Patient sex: F
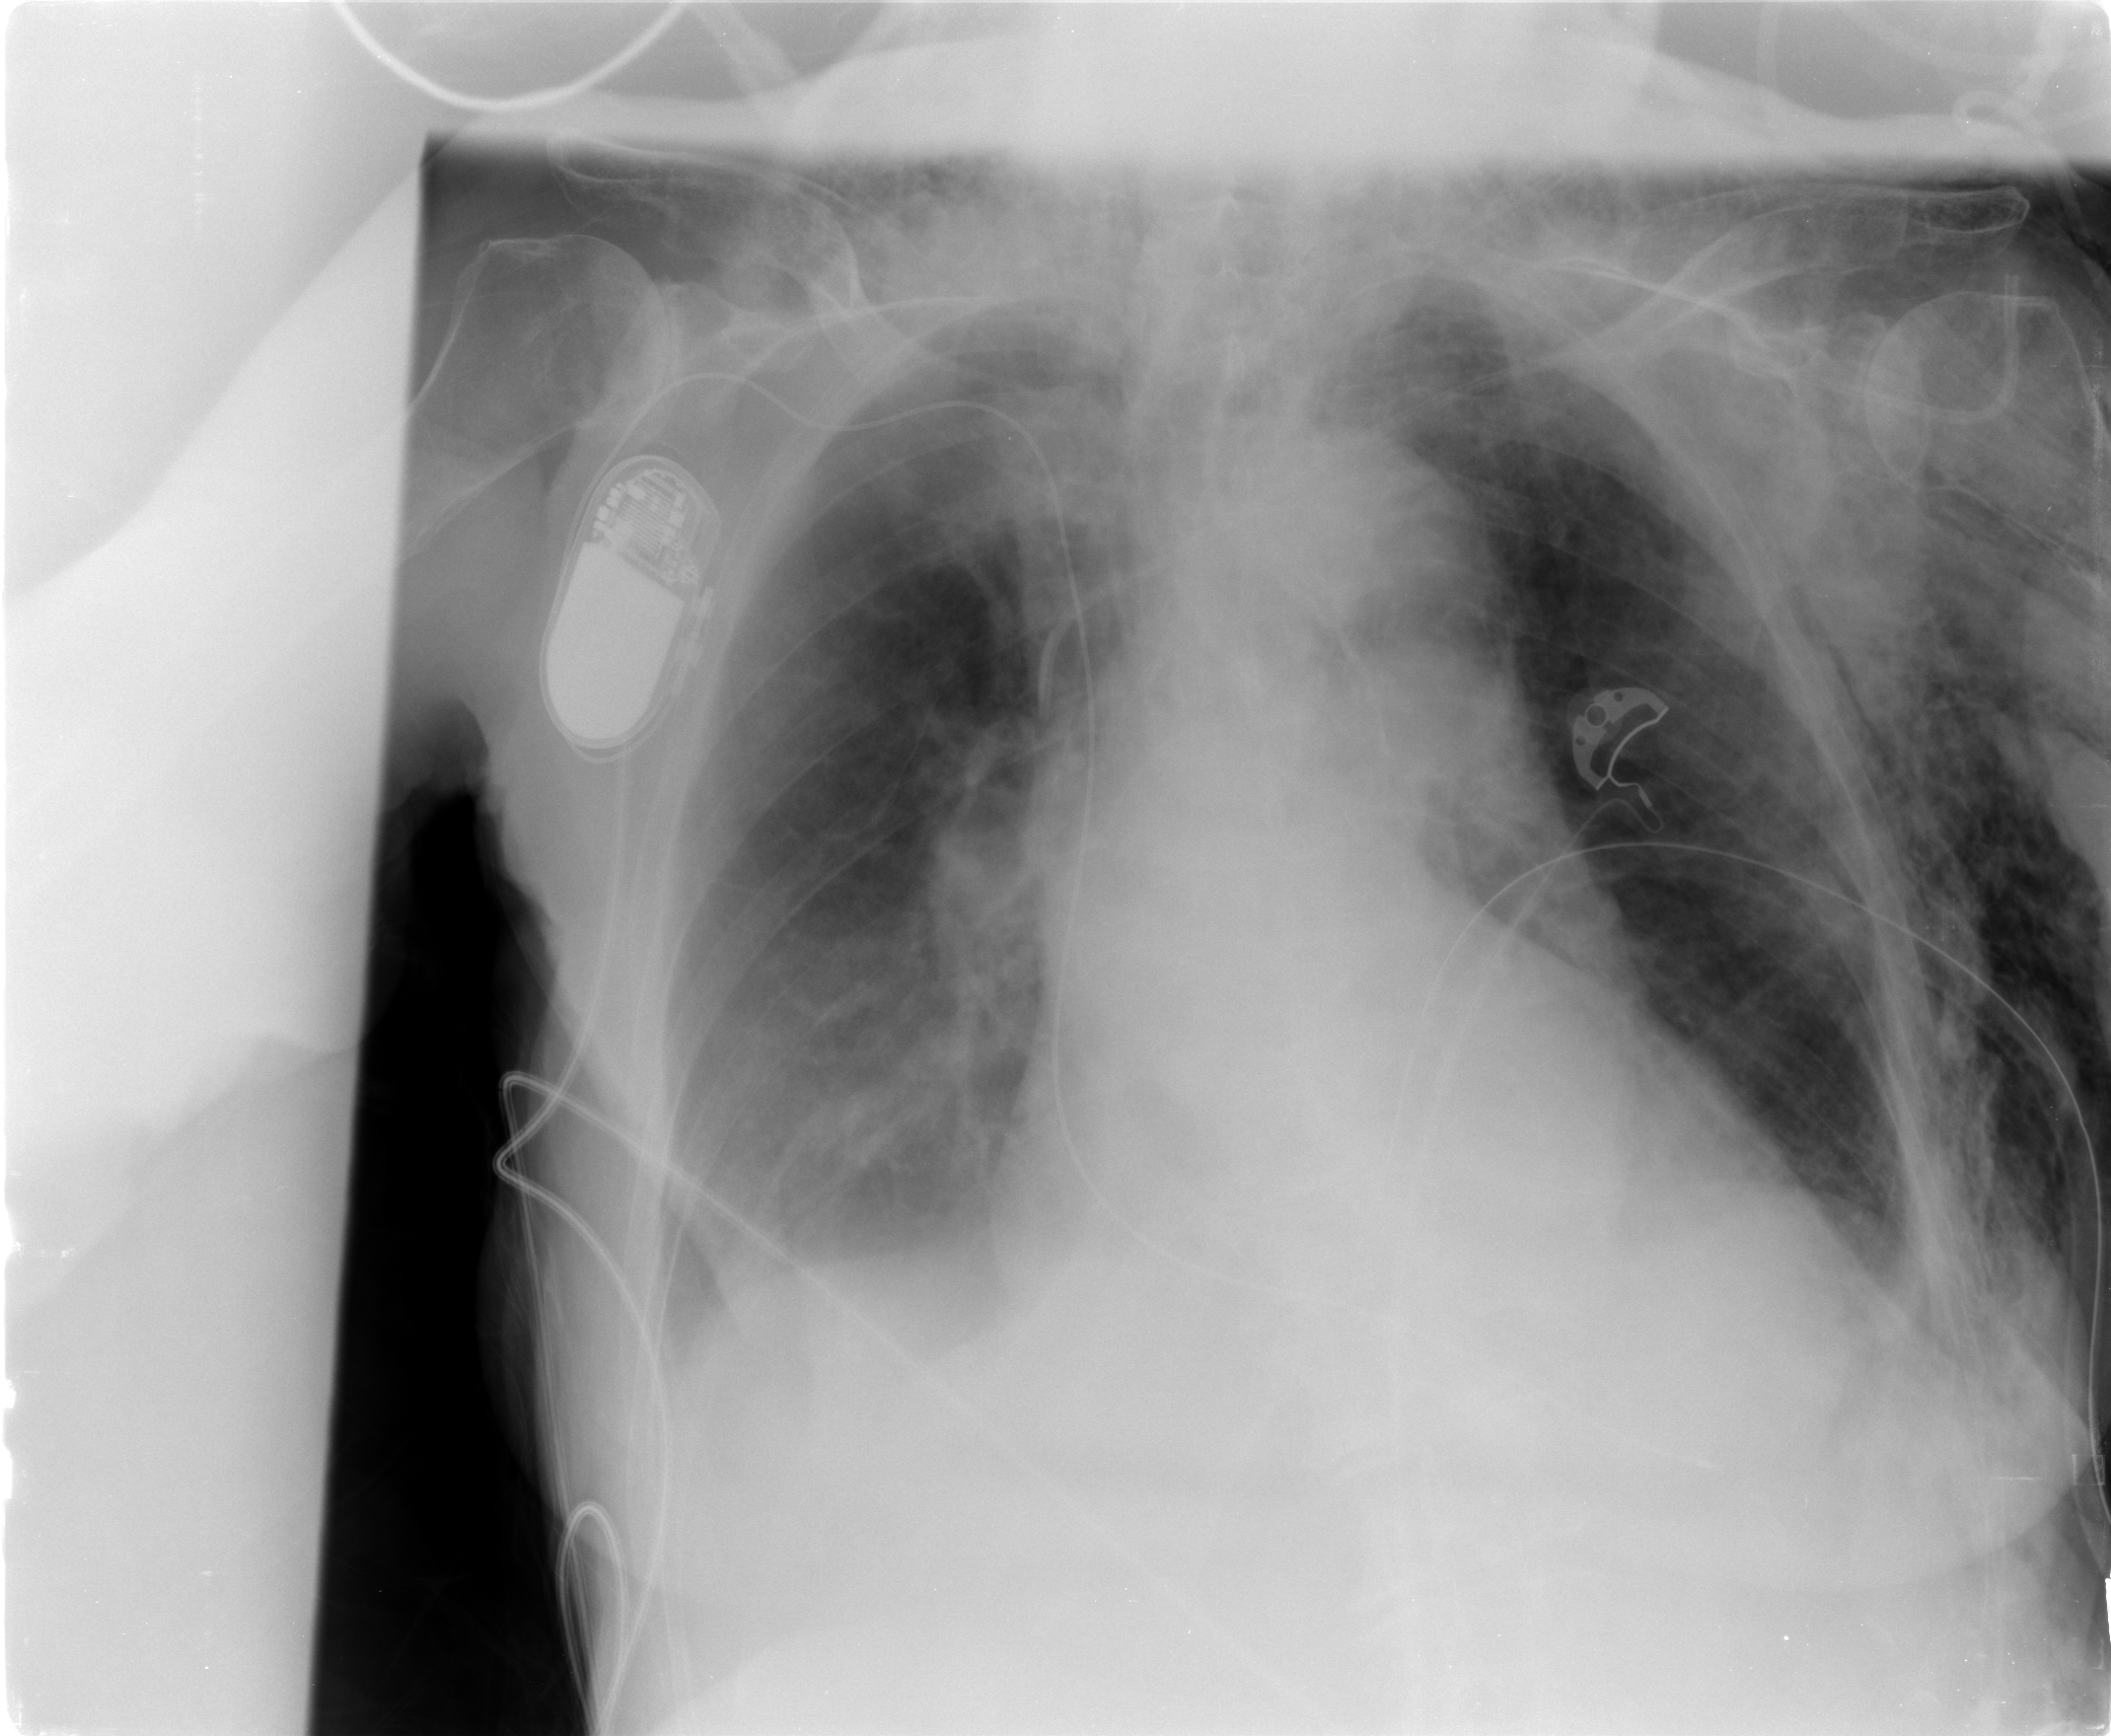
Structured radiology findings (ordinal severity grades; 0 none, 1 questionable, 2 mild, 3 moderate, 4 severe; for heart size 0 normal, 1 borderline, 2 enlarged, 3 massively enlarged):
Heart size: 2
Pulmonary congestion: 0
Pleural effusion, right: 2
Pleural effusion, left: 2
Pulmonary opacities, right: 0
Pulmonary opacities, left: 0
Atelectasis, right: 1
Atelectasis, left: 0